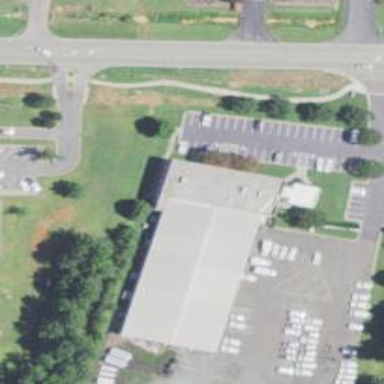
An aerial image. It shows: Commercial building.